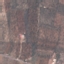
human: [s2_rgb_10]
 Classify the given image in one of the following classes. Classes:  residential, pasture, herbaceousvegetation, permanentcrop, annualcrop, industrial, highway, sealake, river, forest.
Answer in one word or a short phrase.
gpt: PermanentCrop